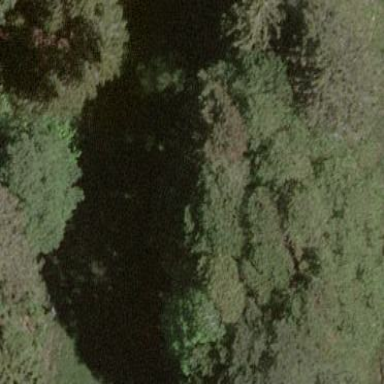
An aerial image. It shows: Forest area.